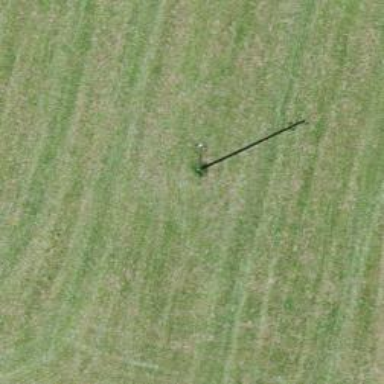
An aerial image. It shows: Utility pole in the area.